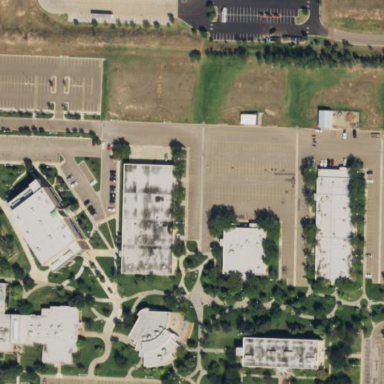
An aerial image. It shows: College or university.